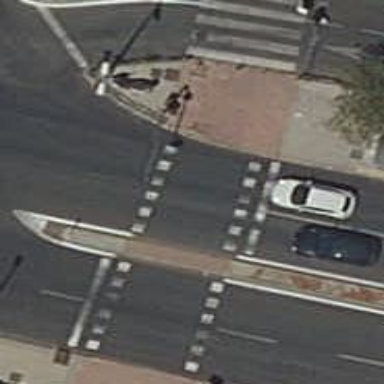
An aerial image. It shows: Road crossing with traffic signals.